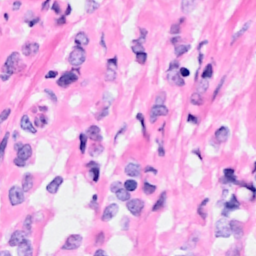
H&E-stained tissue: Breast